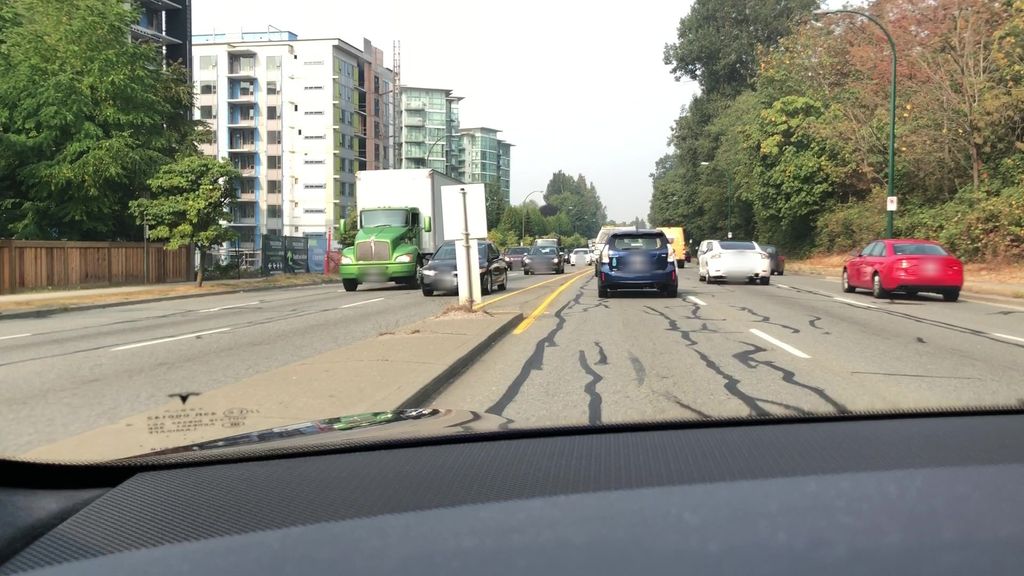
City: vancouver